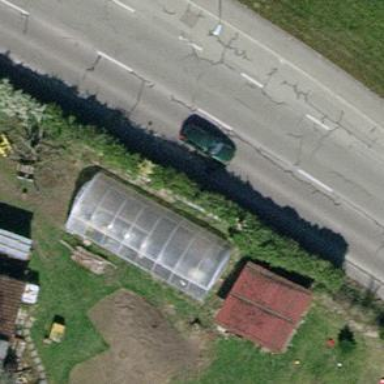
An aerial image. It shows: Greenhouse.